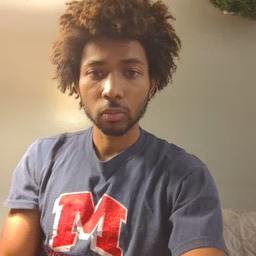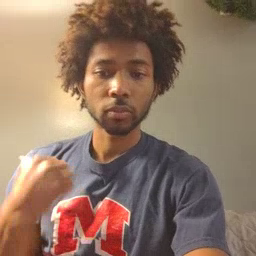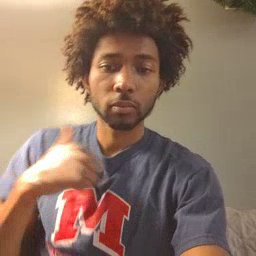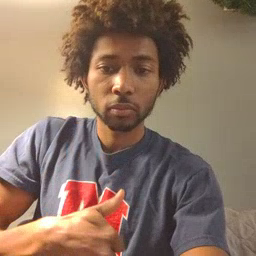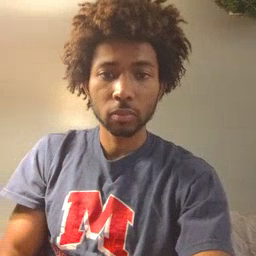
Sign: jacket